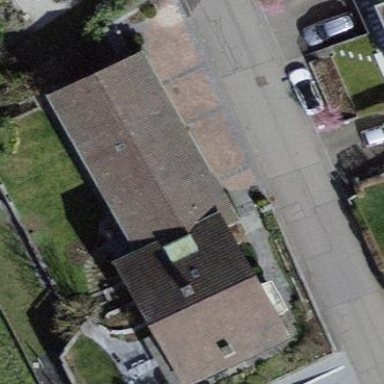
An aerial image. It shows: Building with tile roof.